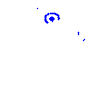
Particle: electron